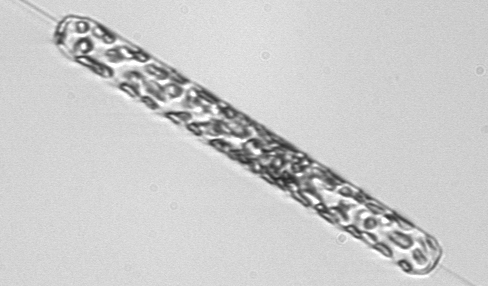
Label: Ditylum_brightwellii